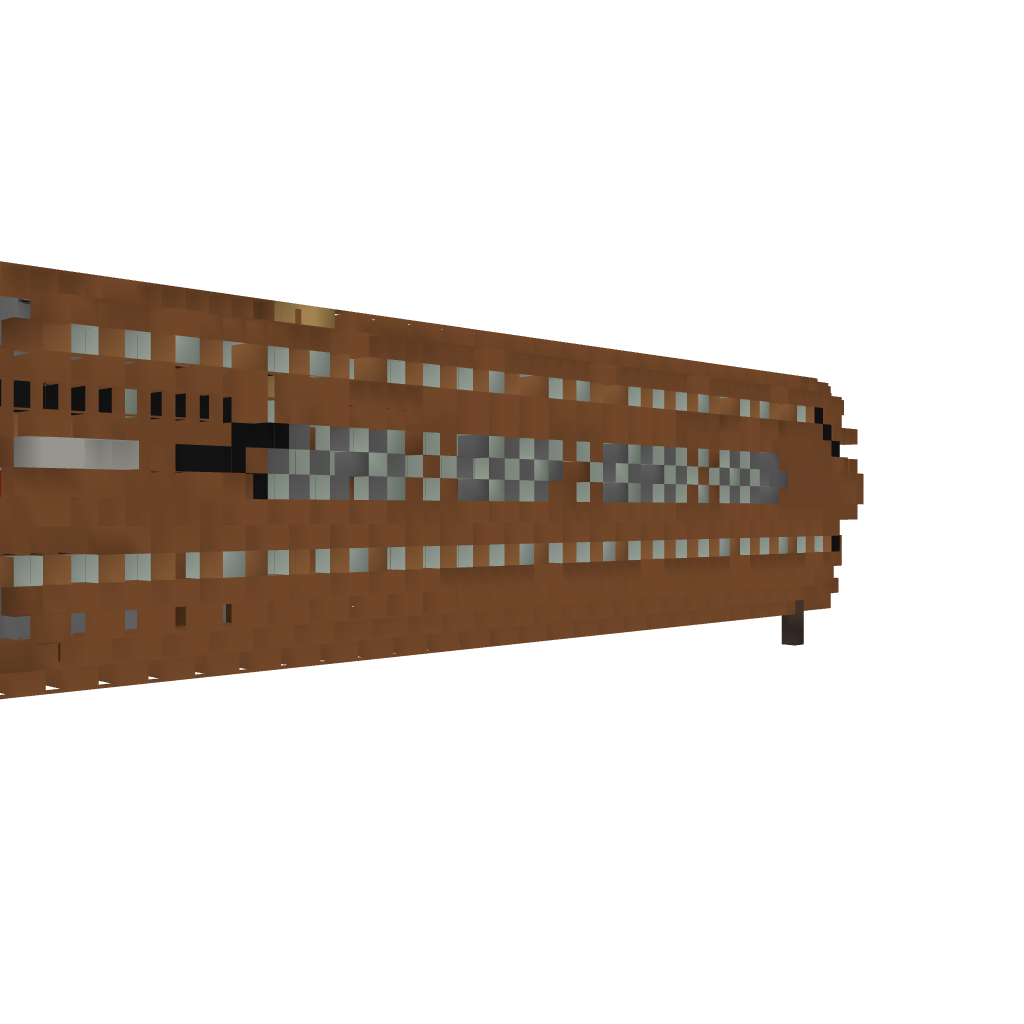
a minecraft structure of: Airship WarFrigate Class T Type G Prototype1007